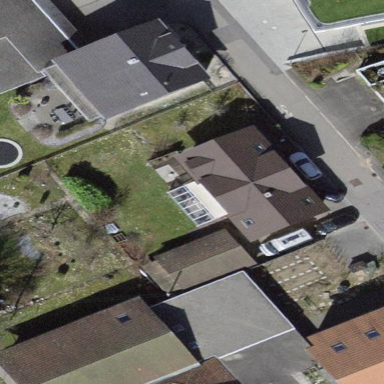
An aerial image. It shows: Detached building.